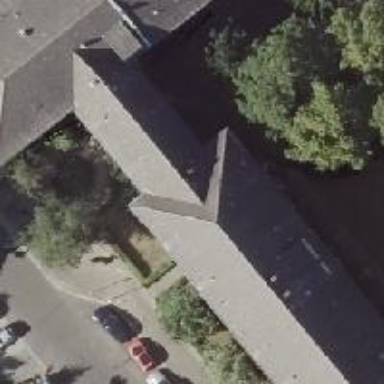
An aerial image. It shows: Building with ridge on the roof.